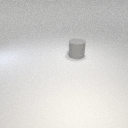
large gray rubber cylinder